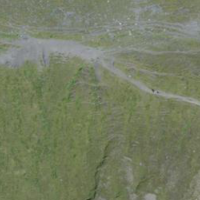
EUNIS habitat code: 26
Species observed at this site:
Helicoverpa armigera
Mythimna unipuncta